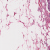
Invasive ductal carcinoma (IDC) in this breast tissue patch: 1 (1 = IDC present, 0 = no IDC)